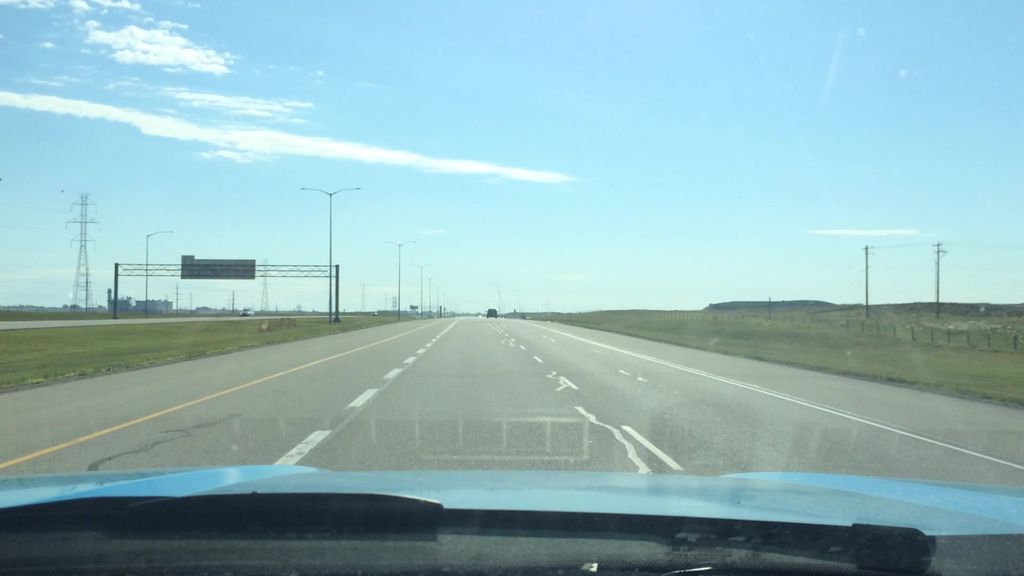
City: calgary